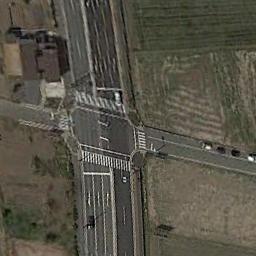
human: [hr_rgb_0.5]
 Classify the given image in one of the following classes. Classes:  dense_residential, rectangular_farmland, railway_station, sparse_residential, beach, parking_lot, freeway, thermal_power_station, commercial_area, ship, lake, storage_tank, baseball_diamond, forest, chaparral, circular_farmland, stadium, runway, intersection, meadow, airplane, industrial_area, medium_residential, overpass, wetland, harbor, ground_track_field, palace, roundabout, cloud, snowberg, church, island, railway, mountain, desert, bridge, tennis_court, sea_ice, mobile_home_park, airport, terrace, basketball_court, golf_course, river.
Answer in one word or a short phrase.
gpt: intersection